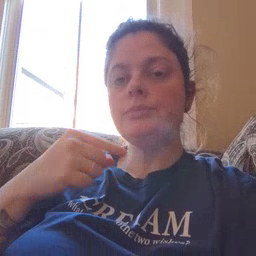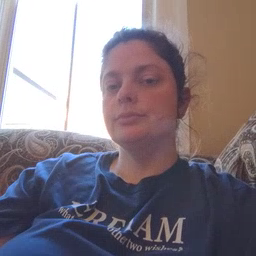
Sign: green